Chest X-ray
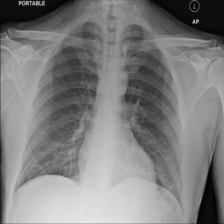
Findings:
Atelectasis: negative
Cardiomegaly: negative
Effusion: negative
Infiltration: negative
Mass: negative
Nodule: negative
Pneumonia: negative
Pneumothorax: negative
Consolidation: negative
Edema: negative
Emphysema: negative
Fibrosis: negative
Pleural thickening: negative
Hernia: negative